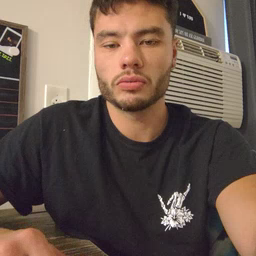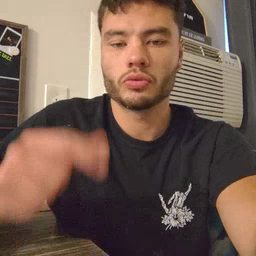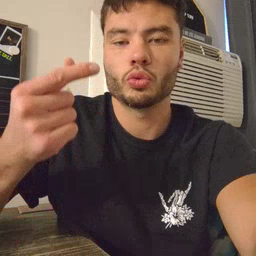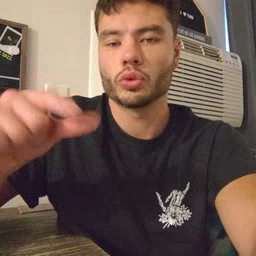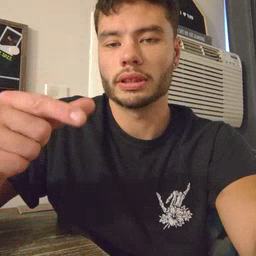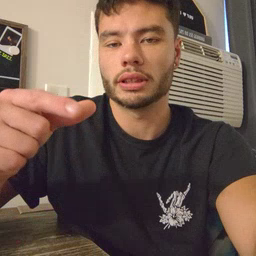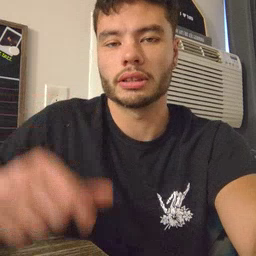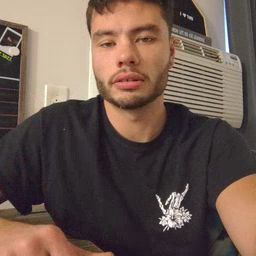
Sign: green